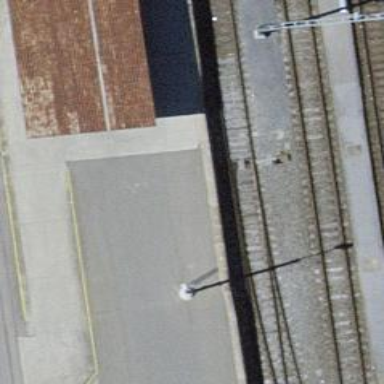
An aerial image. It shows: Railway switch.